Interaction volume radius: 5 \u00c5
Interaction volume height: 30 \u00c5
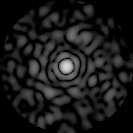
Disorder parameter: 0.8514